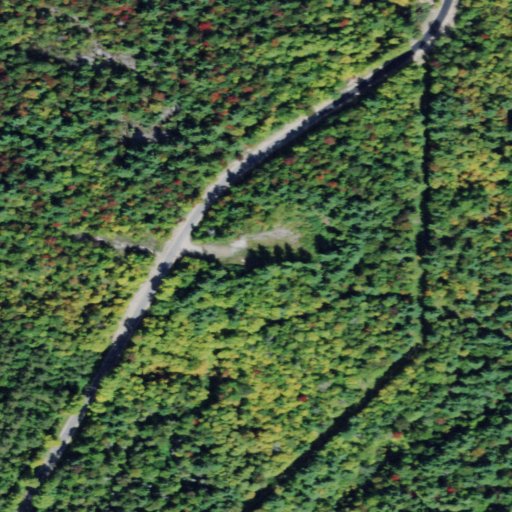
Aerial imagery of mountain in New York named Blanchard Hill containing deciduous forest, open development, evergreen forest, and mixed forest